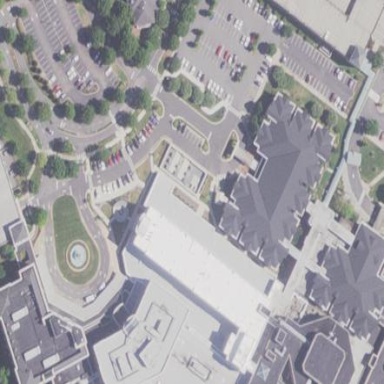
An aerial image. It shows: Hospital building.